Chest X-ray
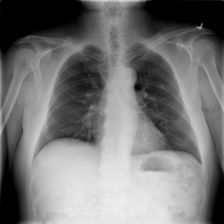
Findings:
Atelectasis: negative
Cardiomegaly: negative
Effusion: negative
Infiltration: positive
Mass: negative
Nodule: negative
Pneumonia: negative
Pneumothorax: negative
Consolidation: negative
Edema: negative
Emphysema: negative
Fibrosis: negative
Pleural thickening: negative
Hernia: negative